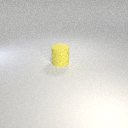
large yellow rubber cylinder